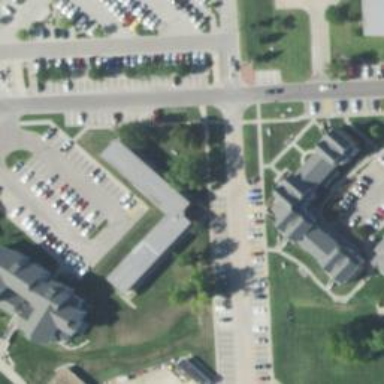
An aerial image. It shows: Residential road with separate sidewalk.